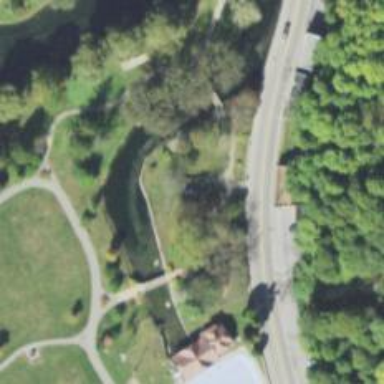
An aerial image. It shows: Memorial site with historic significance.